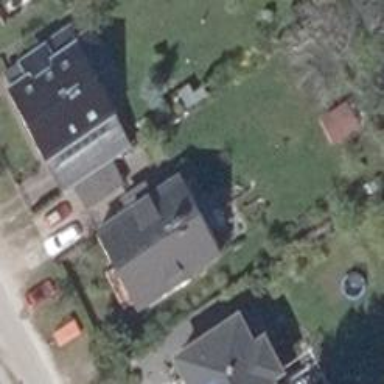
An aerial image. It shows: Detached building.